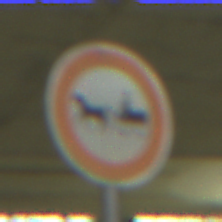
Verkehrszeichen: VerbotGespannfuhrwerke
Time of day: NotSpecified
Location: Indoor (Special)
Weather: NotSpecified
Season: NotSpecified
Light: Artificial